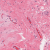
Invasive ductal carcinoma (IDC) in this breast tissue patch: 0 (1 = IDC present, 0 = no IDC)